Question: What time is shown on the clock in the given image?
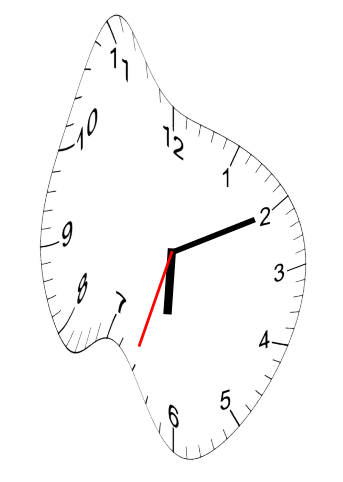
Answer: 06:10:33